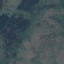
Land use / land cover class: HerbaceousVegetation